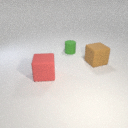
small green rubber cylinder behind large red rubber cube